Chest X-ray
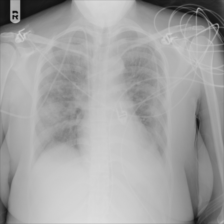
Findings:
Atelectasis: negative
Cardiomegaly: negative
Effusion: positive
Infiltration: negative
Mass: negative
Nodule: negative
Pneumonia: negative
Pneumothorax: negative
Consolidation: positive
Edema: negative
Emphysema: negative
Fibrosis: negative
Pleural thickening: negative
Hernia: negative